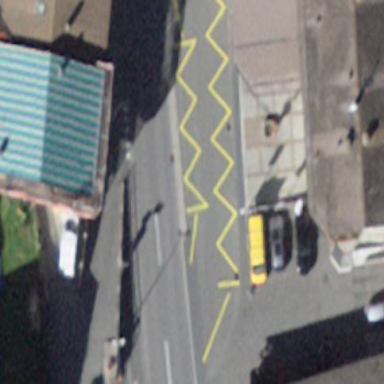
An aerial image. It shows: Pedestrian area.